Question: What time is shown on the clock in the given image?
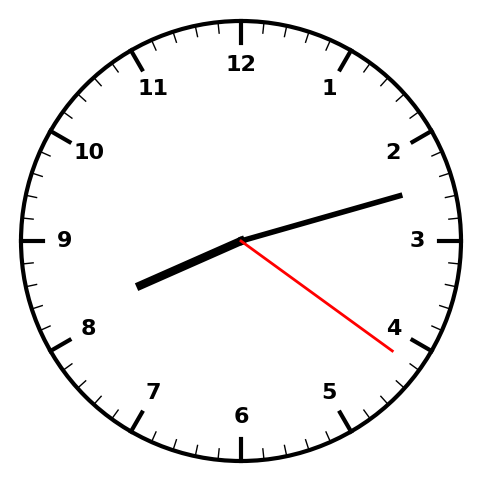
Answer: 08:12:21